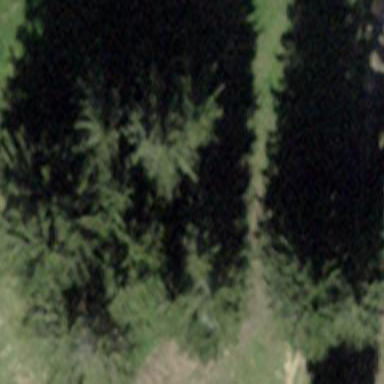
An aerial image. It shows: Forest area.